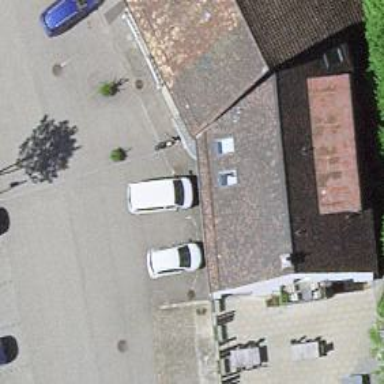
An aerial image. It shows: Restaurant.